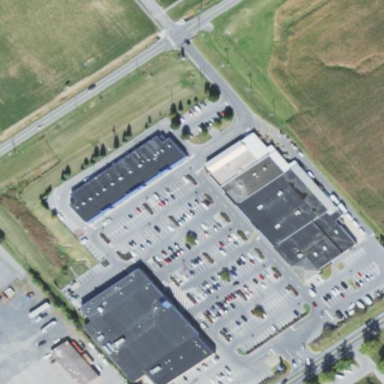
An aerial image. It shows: Retail building housing hardware shop.